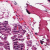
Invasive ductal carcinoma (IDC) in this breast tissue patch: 0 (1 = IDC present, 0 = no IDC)